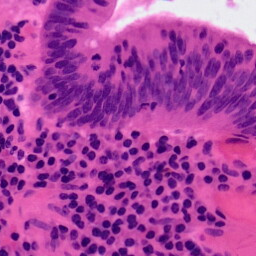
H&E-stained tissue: Colon